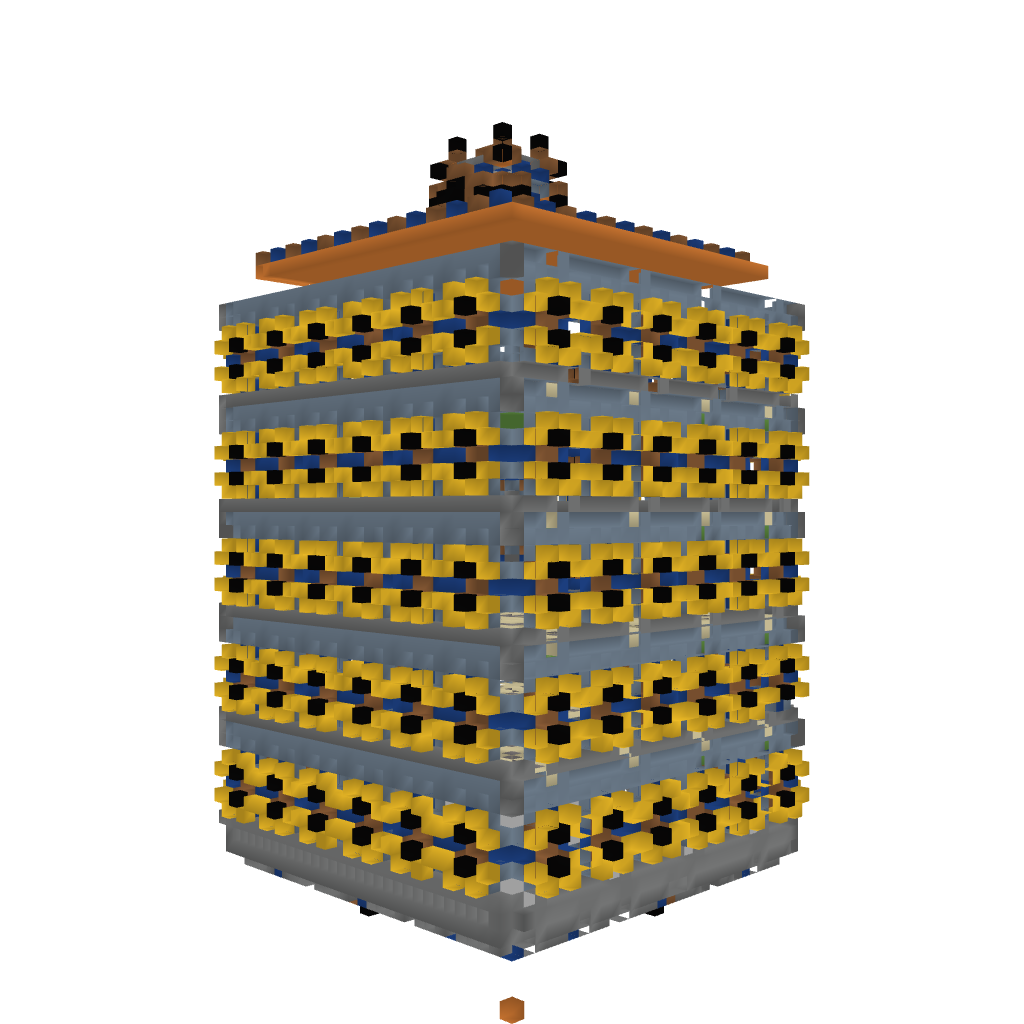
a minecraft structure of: TnTRun Arena 30x30 +TnT Lobby